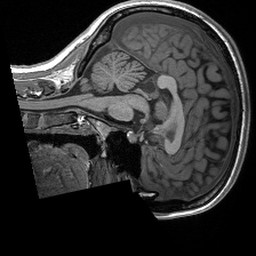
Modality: T1w
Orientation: sagittal
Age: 20
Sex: female
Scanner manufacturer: siemens
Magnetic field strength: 3 T
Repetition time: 2.4 s
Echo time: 0.00191 s